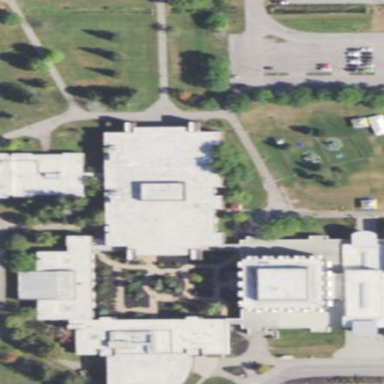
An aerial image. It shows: View of university building.